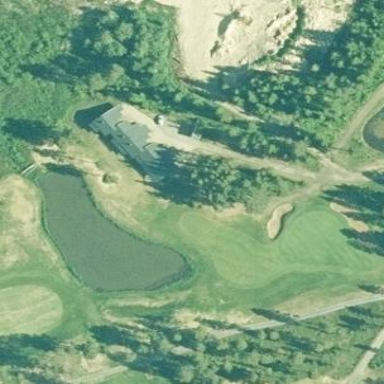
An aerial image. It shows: Water hazard on golf course. The hazard is natural water feature.